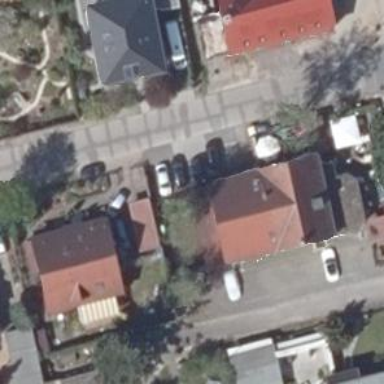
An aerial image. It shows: Simple house.